Brain MRI, modality: hrT2
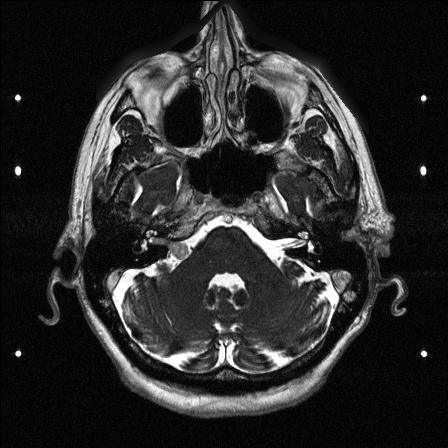